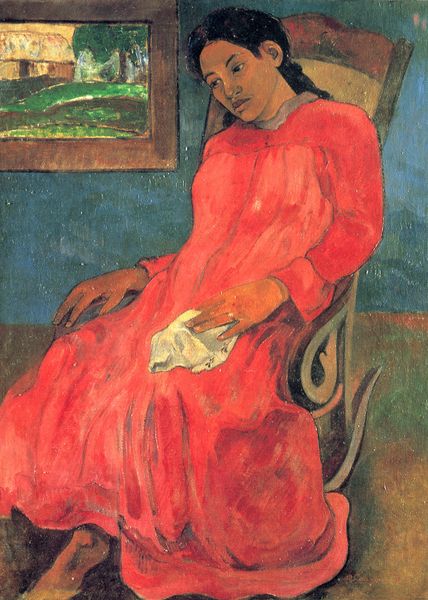
Titel: Frau im roten Kleid
Künstler: Paul Gauguin
Standort: Kansas City (Missouri)
Institution: The Nelson-Atkins Museum of Art
Schlagwörter: baum, blau, fuß, gemälde, hand, kopf, grün, landschaft, mädchen, ocker, braun, fenster, frau, geschwungen, haar, holz, kleid, raum, schwarz, stuhl, tür, weiss, zimmer, ausblick, blick, dach, haus, rot, tuch, wiese, flächig, jung, wand, gesicht, rahmen, trauer, bild, bildnis, hände, innenraum, portrait, porträt, rückenlehne, feld, häuser, sonne, boden, insel, gewand, haare, interieur, sessel, sitzend, nachthemd, gebeugt, rosa, traurig, bilderrahmen, armlehne, lehne, perspektive, bauernhof, hof, füsse, blue, chair, hands, oil, red, white, window, women, black, collar, dark, dress, expressionismus, face, green, hair, interior, lady, painting, primitivism, room, seated, sitting, sitzende, sleeve, tapete, wall, woman, zopf, melancholie, maid, oil painting, picture, pink, brown, floor, faltenwurf, holzrahmen, nachdenklich, sinnieren, ring, exotisch, gauguin, barfuss, südsee, lehnstuhl, weinen, form, umrisslinie, villa, taschentuch, wood, armlehnen, sad, napkin, gaugin, rock, tree, background, girl, house, landscape, nature, orange, sea, island, village, schaukelstuhl, feet, grass, frame, träumen, color, impressionism, paul, post-impressionism, kerchief, expressionist, french, stumpf, rural, pose, walls, art, colours, matisse, crop, dreaming, foot, thinking, paul gauguin, schaukeln, ehering, hut, tahiti, cloth, bare, finger, handkerchief, ill, rotes kleid, calm, long hair, stare, verlust, resting, native, paint, paitning, black hair, gaugain, south, südamerika, contrast, betrübt, weeping, exotic, indian, rest, waiting, eingeborene, potrait, barn, india, mexican, recession, cuff, rot kleid, van gogh, frai, slave, vista, pensive, frown, lonely, melancholy, akt, cleaning, tired, thought, impressionismus, insulanerin, blue wall, contemplative, cropped, crying, exressionist, hankerchief, insian, landscape painting, longing, mourniing, noa noa, recess, red dress, repose, rocking chair, sadness, sickly, sorrow, thoughtful, tissue, traurug, tropical, white tissue, winow, polynesia, bare feet, barefoot, framed, alone, sick, pregnant, schwanger, tahitian, indianerin, fußboden, nachdenken, halstuch, rocker, exotism, polynesian, 1896, 1897, 1898, 1899, 1900, 1901, 1902, 1903, 1895, 1894, 1893, mistres, mistress, braids, dark skin, florr, cinderella, depressed, nightgown, tribal, quotidien, gaughin, hankerchif, handerchief, cry, depress, rocking, frida, haiti, lateinamerika, guinnea, guinea, papua, hanky, wall hanging, hankercheif, downward gaze, frame#, melancholy#, dresss, white hankerchef, hankerchef, facial tissue, oil painitng, colored photo, fauvismus, napking, sadnes, empathy, ethnicity, 1984, 1884, handkerchie, sad mama